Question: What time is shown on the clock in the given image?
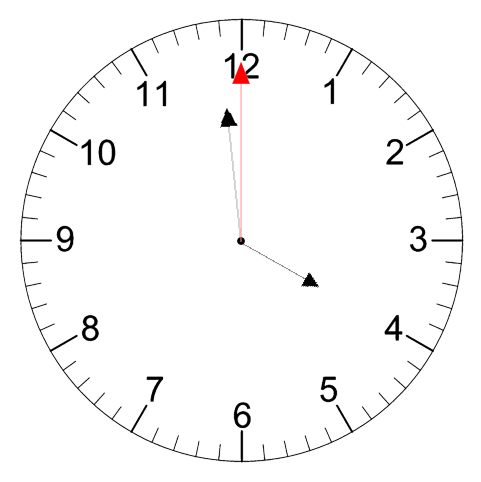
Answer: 03:59:00